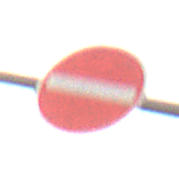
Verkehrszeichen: VerbotDerEinfahrt
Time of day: SunriseSunset
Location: Outdoor (Nature)
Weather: PartlyCloudy
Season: NotSpecified
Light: Natural